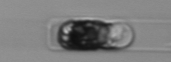
Label: Guinardia_delicatula_TAG_internal_parasite